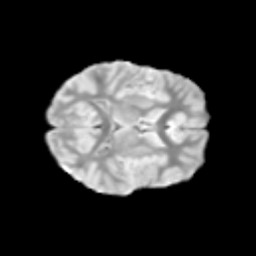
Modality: T2w
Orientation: axial
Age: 9
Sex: female
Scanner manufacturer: siemens
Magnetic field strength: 3 T
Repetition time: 3.8 s
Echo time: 0.07 s